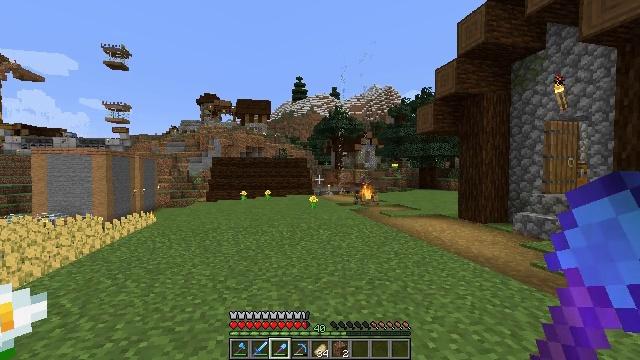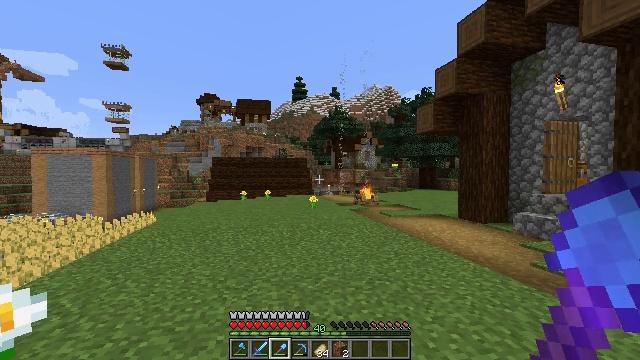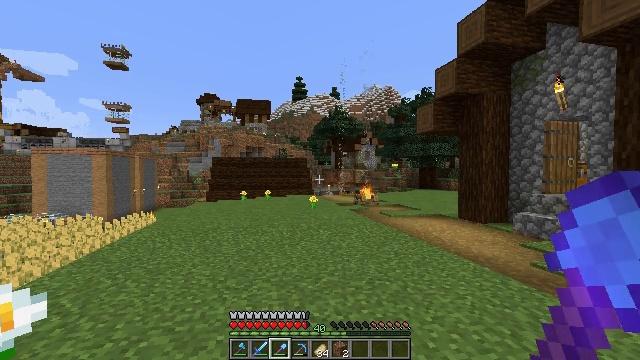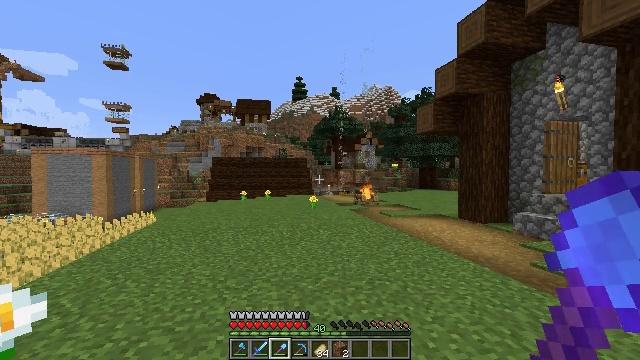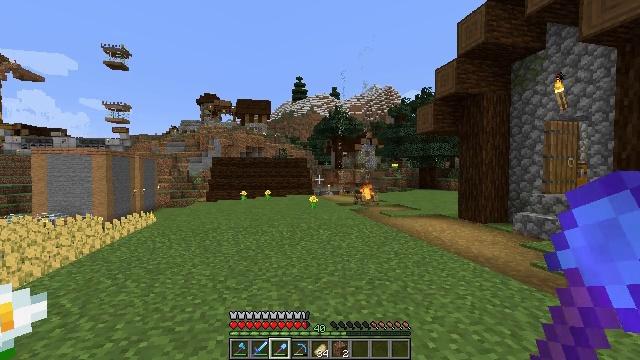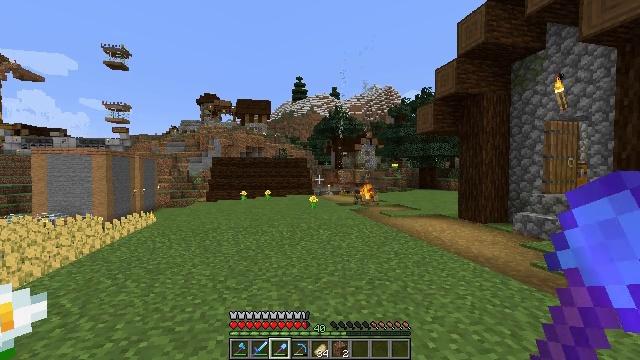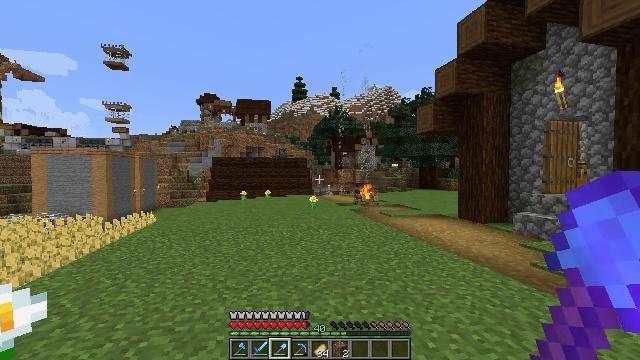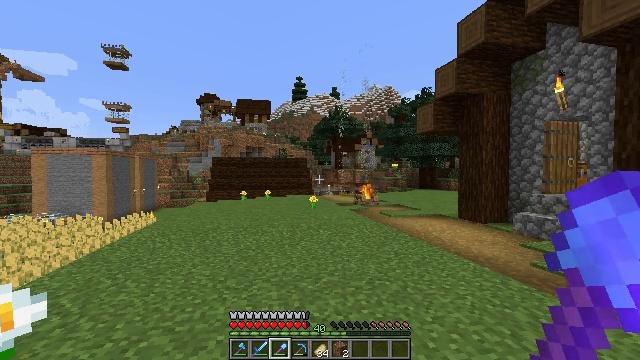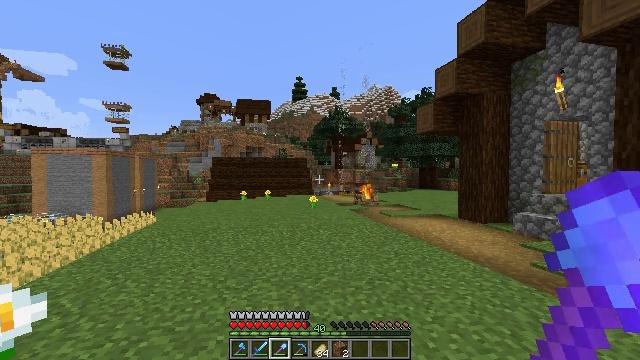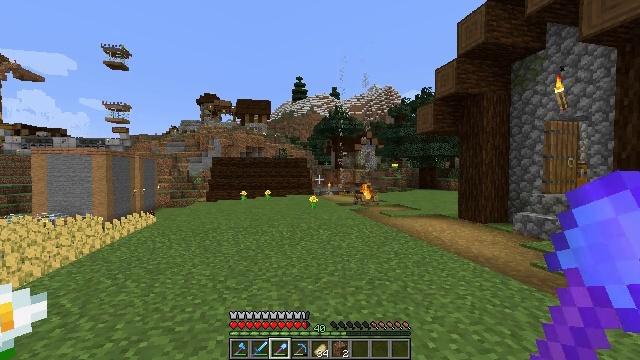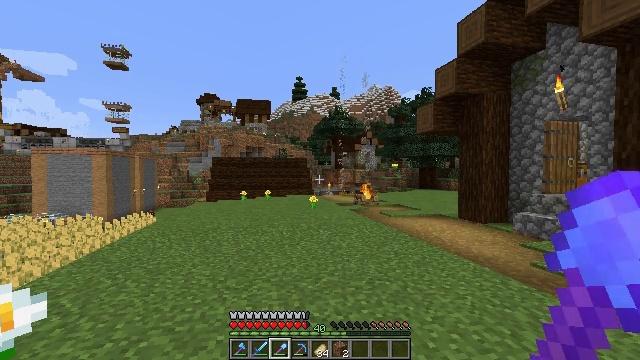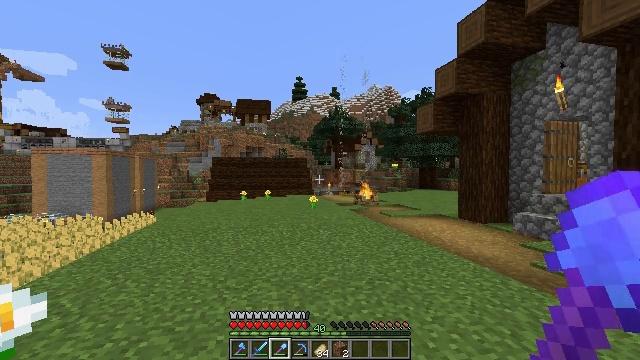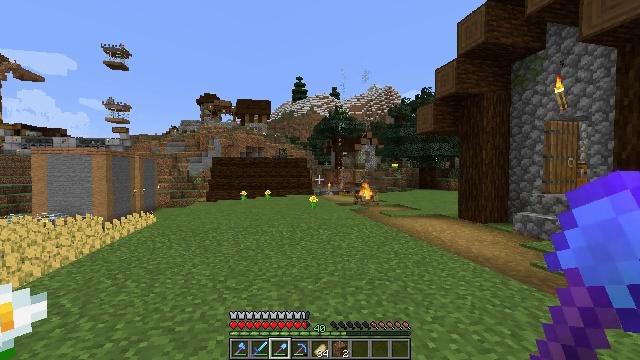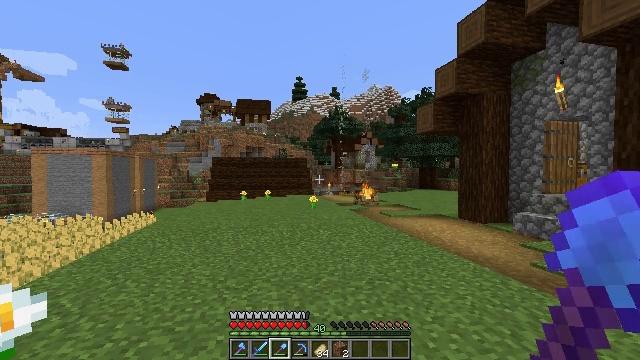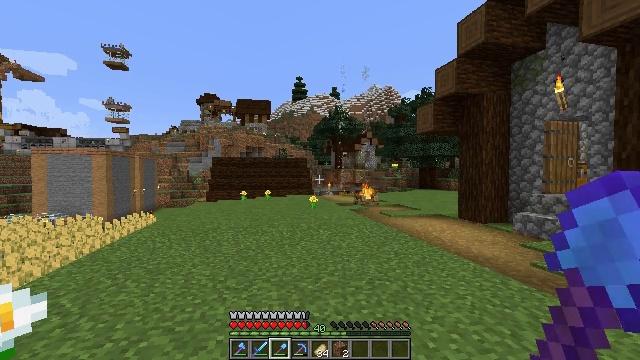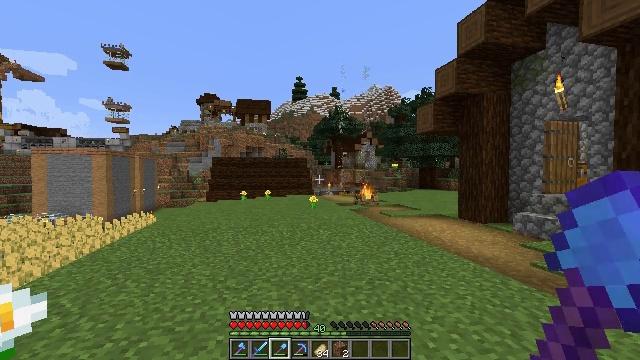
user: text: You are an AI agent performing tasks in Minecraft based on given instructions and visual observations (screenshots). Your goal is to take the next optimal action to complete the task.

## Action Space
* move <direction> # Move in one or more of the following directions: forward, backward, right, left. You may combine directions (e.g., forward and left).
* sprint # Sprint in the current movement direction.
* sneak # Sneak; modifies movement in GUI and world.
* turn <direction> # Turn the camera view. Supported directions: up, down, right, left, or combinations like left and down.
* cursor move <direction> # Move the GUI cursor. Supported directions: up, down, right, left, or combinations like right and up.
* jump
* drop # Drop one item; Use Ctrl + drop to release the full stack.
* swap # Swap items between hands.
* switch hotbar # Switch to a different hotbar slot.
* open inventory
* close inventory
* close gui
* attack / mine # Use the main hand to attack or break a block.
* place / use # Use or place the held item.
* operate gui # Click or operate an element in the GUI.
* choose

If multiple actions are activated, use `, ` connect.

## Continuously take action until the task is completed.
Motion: motion action
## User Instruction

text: Harvest wheat from the field.
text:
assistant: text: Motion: no_op
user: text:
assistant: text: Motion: no_op
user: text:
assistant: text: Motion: no_op
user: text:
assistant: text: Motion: no_op
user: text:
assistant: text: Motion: no_op
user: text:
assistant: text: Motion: no_op
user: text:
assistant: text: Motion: no_op
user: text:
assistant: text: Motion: no_op
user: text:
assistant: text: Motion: no_op
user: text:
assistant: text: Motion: no_op
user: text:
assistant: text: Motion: no_op
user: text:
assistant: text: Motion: no_op
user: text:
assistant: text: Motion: no_op
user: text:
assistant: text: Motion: no_op
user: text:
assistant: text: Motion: no_op
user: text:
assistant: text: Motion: no_op
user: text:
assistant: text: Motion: no_op
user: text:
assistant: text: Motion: no_op
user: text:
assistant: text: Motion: no_op
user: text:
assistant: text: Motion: no_op
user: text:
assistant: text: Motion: no_op
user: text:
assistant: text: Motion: no_op
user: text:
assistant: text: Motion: no_op
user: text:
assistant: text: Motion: no_op
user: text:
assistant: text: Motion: no_op
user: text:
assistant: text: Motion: no_op
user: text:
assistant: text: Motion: no_op
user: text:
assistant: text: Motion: no_op
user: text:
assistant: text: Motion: no_op
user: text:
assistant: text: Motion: no_op